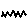
Label: zigzag